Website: bh-photo
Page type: billing-address
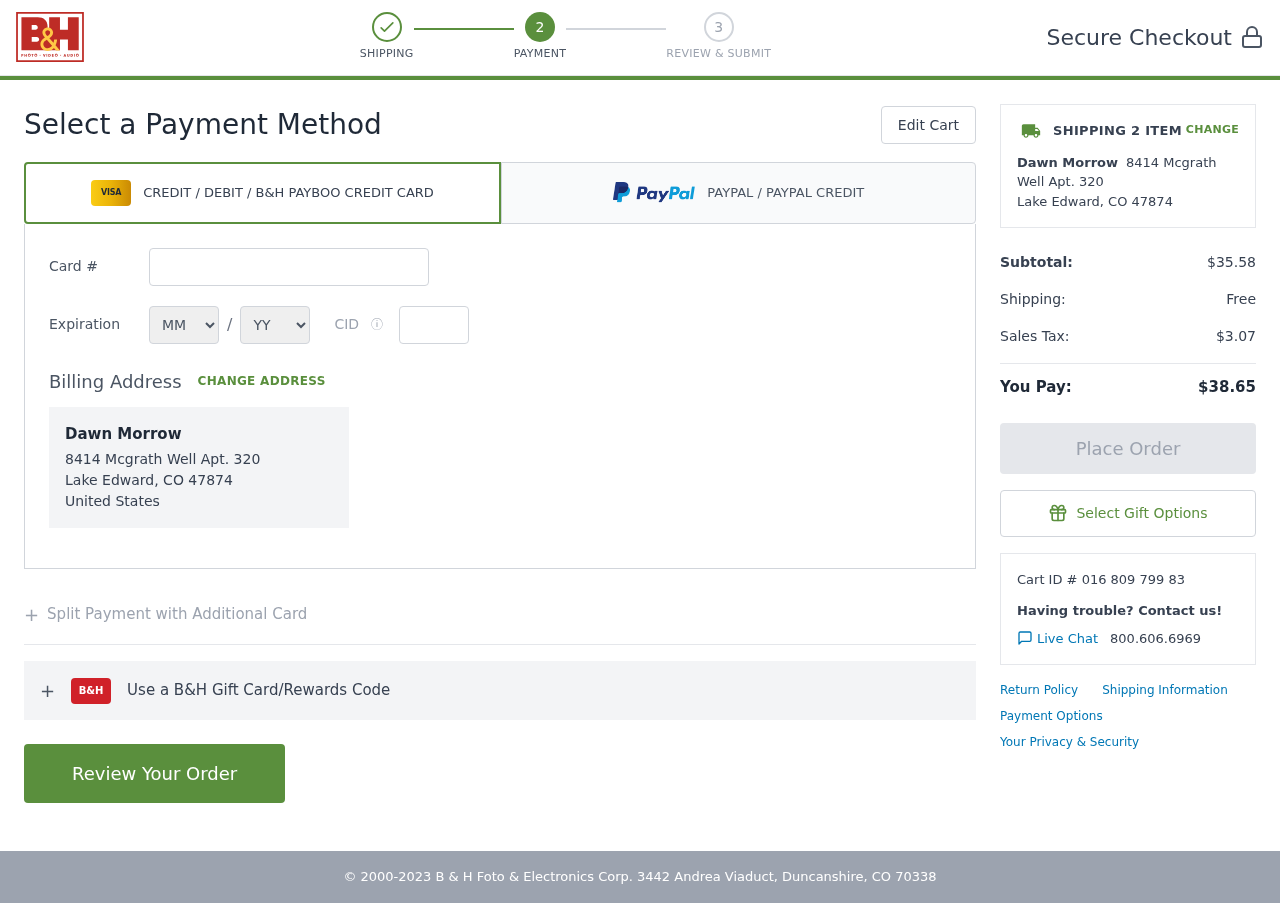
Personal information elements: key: PII_CARD_CVV
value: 144
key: PII_CARD_EXPIRY_MONTH
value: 05
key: PII_CARD_EXPIRY_YEAR
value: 30
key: PII_CARD_NUMBER
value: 2667 5638 1696 8157
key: PII_CITY_STATE_ZIP
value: Lake Edward, CO 47874
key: PII_COUNTRY
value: United States
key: PII_FULLNAME
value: Dawn Morrow
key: PII_STREET
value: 8414 Mcgrath Well Apt. 320
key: PII_FULLNAME2
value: Dawn Morrow
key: PII_CITY
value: Lake Edward
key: PII_STATE_ABBR
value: CO
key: PII_POSTCODE
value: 47874
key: PII_POSTCODE_FULL
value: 47874
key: PII_CITY_STATE
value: Lake Edward, CO
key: PII_POSTCODE_NUMERIC
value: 47874
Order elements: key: ORDER_NUM_ITEMS
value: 2
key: ORDER_SUBTOTAL
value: $35.58
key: ORDER_SHIPPING_COST
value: Free
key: ORDER_TAX
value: $3.07
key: ORDER_TOTAL
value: $38.65
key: ORDER_ID
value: Cart ID # 016 809 799 83